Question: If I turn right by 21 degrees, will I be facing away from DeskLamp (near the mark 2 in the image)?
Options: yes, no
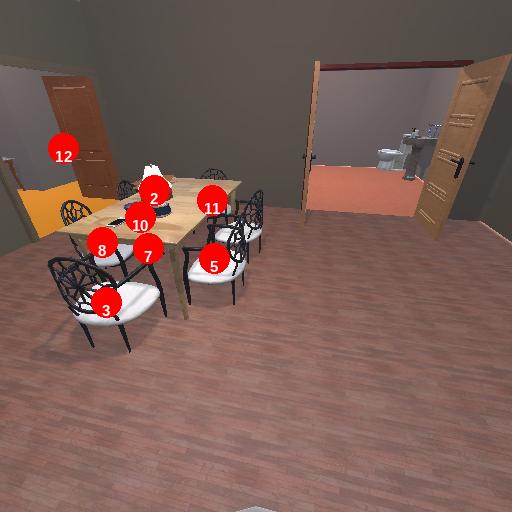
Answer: yes